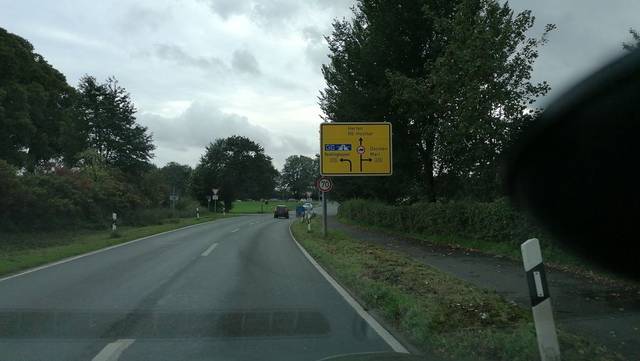
Region: Germany
Coordinates: 51.628, 7.158